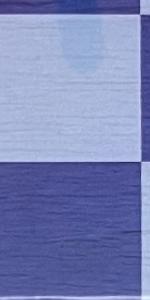
Label: Empty